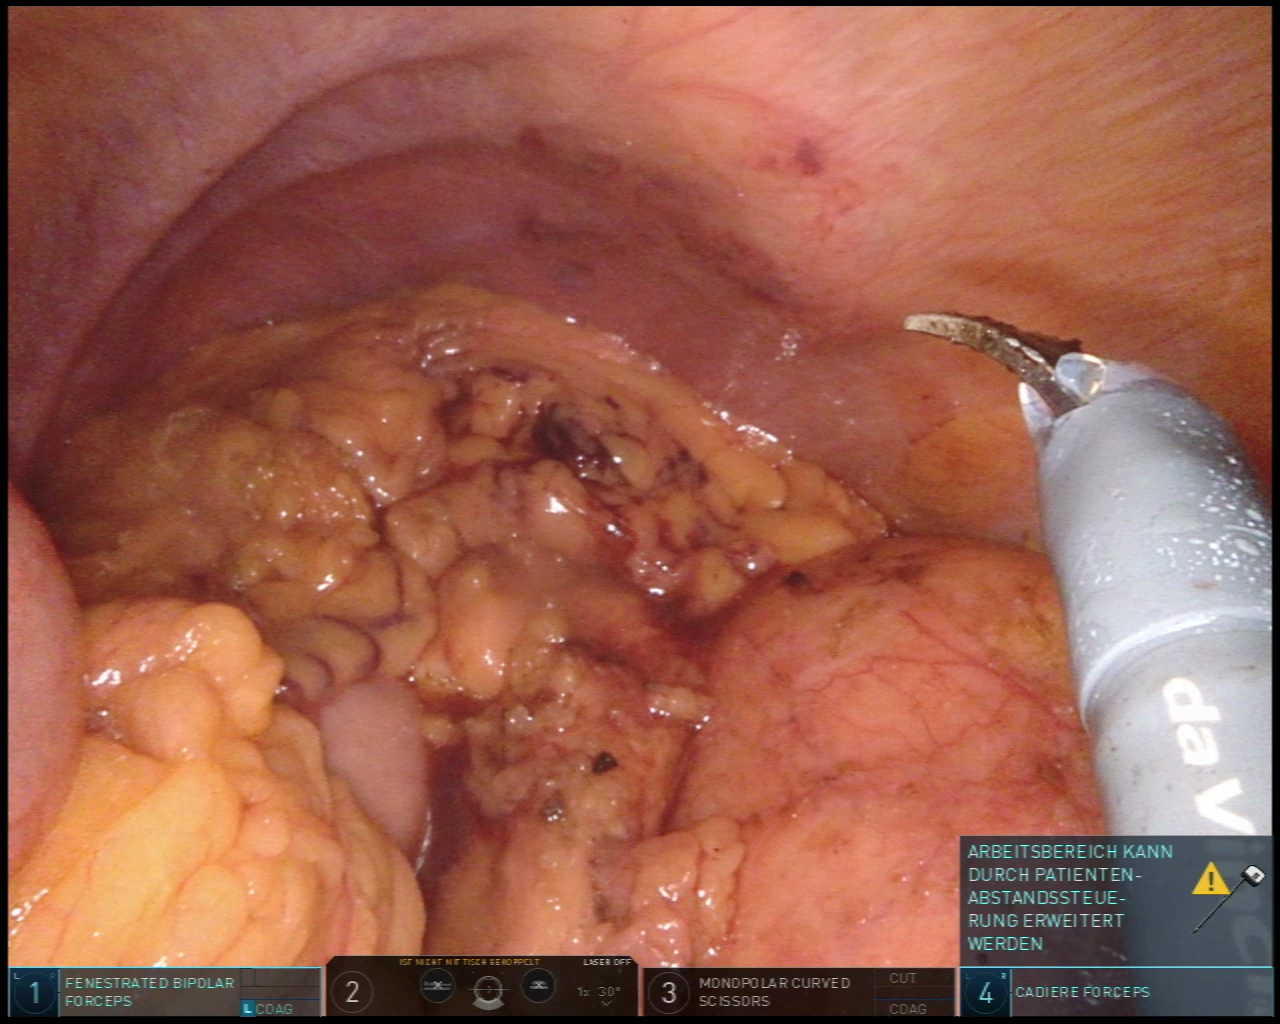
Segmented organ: stomach
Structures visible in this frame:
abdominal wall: yes
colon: yes
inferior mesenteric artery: no
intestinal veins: no
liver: no
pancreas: yes
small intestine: no
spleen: no
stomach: yes
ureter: no
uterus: no
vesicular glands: no